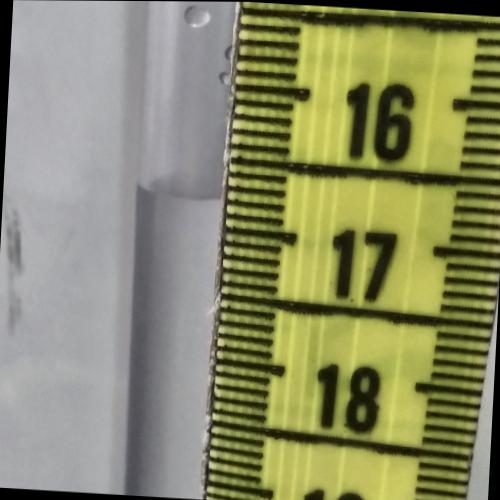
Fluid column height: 16.8 cm